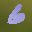
Label: 6